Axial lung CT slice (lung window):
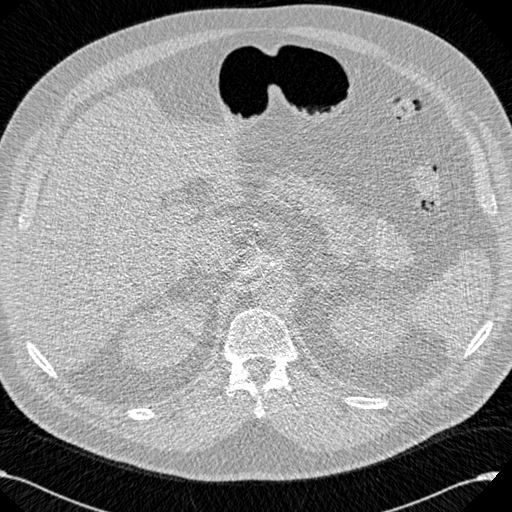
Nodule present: no